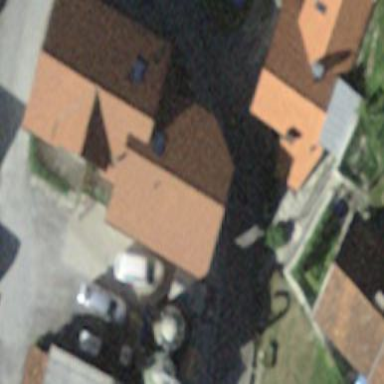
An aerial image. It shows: Building.